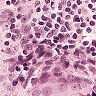
Metastatic tissue present: yes